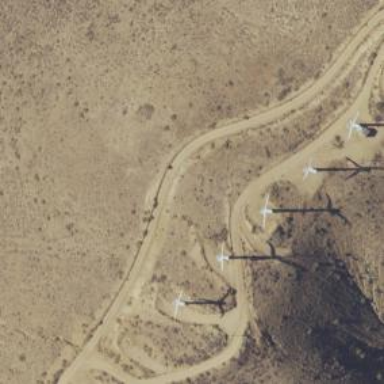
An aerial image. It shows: Wind generator powered by horizontal axis wind turbine.